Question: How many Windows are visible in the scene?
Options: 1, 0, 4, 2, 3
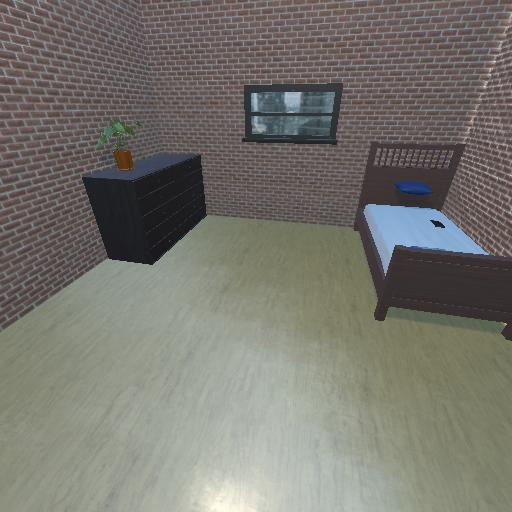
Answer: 1